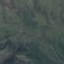
Label: HerbaceousVegetation